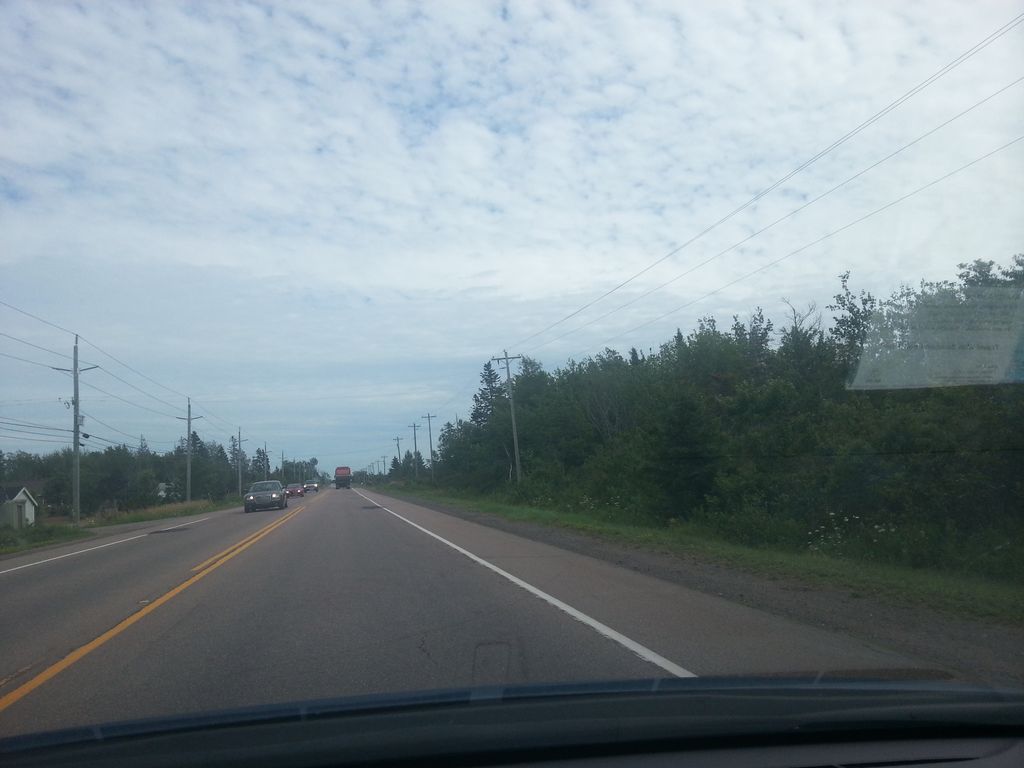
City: charlottetown